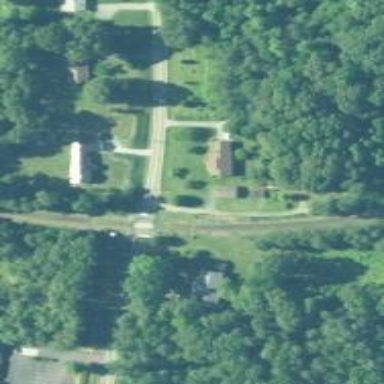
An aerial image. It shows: Driveway.